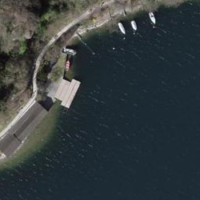
EUNIS habitat code: 14
Species observed at this site:
Erigeron karvinskianus
Blackstonia perfoliata
Hippocrepis emerus
Saponaria ocymoides
Silene nutans